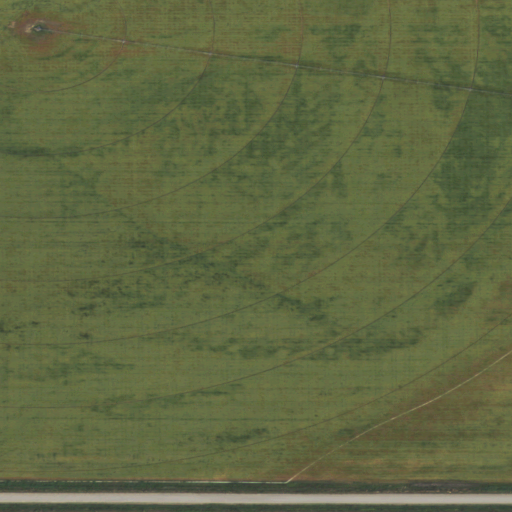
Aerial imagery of bench in Wyoming named Emblem Bench containing cultivated crops, low intensity development, and medium intensity development